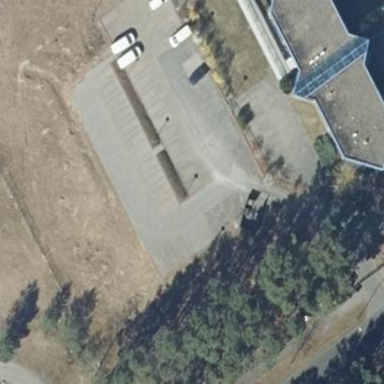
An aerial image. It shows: Parking area with surface.